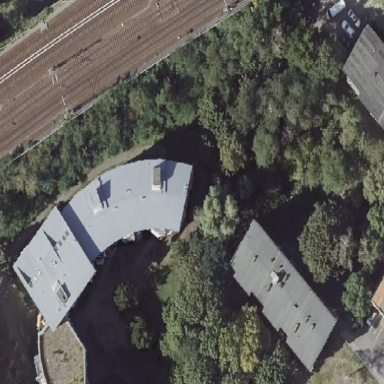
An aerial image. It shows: White-colored apartment building with light blue roof.